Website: home-depot
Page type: review-order
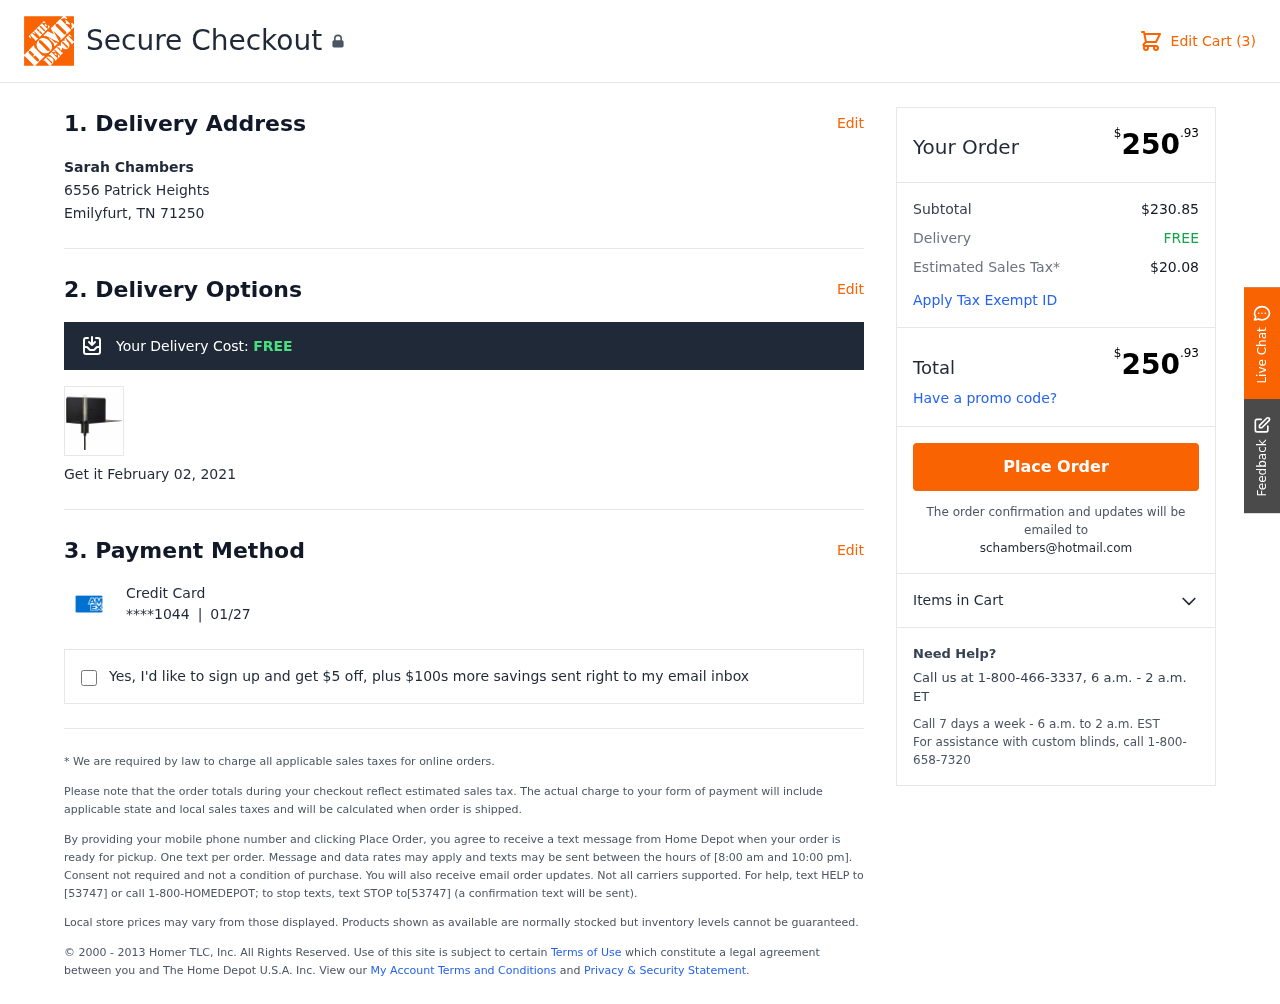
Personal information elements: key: PII_CARD_EXPIRY
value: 01/27
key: PII_CARD_LAST4
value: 1044
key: PII_CITY_STATE_ZIP
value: Emilyfurt, TN 71250
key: PII_EMAIL
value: schambers@hotmail.com
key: PII_FULLNAME
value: Sarah Chambers
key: PII_STREET
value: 6556 Patrick Heights
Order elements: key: ORDER_NUM_ITEMS
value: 3
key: ORDER_SHIPPING_COST
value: FREE
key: ORDER_DELIVERY_DATE
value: February 02, 2021
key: ORDER_TOTAL
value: $250.93
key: ORDER_SUBTOTAL
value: $230.85
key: ORDER_TAX
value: $20.08